Question: Im making new test application and I have code which is getting data from one table. But I want to select all child data and put them in second table.
So, need a help how to inside of this code, make to select child's data
'''
getvehicles() {
let vehicles = [];
firebase
.database()
.ref('vehicles/')
.once('value', snapshot => {
snapshot.forEach(snap => {
vehicles.push(snap.val());
});
this.setState({
vehicles
});
});
}
'''

Asked to rewrite...Already got answer and that helps. My question was, selecting data from firebase database, and render in react-table. And from picture you can see database and bellow there is answer how to do it.
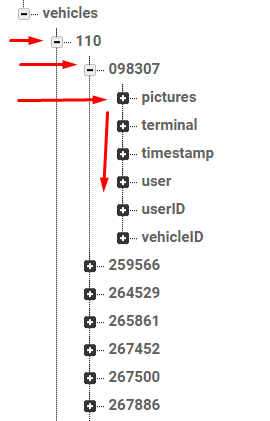
Answer: If I understand correctly, you're trying to loop over the child nodes of the child nodes. If so, you can just nest 'forEach()' calls, until you reach the level you want.
So with your current data structure:
'''
firebase
.database()
.ref('vehicles/')
.once('value', snapshot => {
snapshot.forEach(level1 => {
console.log(level1.key); // 110
level1.forEach(level2 => {
console.log(level2.key); // 098307, 259566, ...
console.log(level2.child('pictures').val());
level2.forEach(level3 => {
console.log(level3.key);
console.log(level3.val());
});
});
});
});
'''